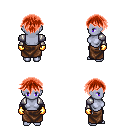
a pixel art fantasy rpg character, female body template, dark elf, purple skin, steel arm armor, robe skirt, red short bangs hairstyle, gold gloves, four views (front, back, left, right), 2x2 character sprite sheet, small pixel art, hard edges, no anti-aliasing